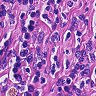
Metastatic tissue present: no